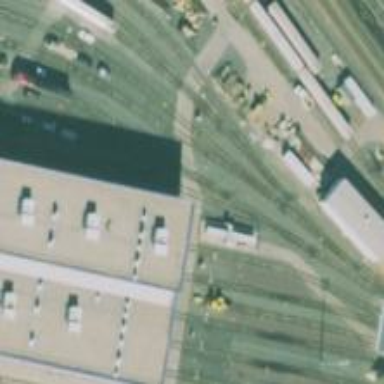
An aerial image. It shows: Level crossing along the railway.